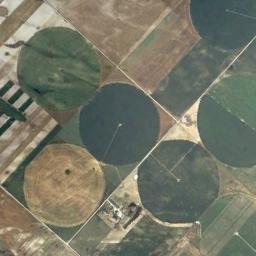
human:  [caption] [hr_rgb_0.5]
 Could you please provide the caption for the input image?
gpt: Seven dark green, Light green, And earthy yellow neatly arranged circular farmland .

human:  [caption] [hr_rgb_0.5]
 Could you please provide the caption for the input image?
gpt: There are some green circle farmland and bare square farmland .

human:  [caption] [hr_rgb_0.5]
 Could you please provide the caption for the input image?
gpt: There are round fields on the right .

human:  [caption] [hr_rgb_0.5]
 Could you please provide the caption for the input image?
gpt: Several circular farmlands with different colors are surrounded by other farmlands that grows other crops .

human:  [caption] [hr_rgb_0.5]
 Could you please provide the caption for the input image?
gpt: There are several circular farmlands of the same size arranged neatly .